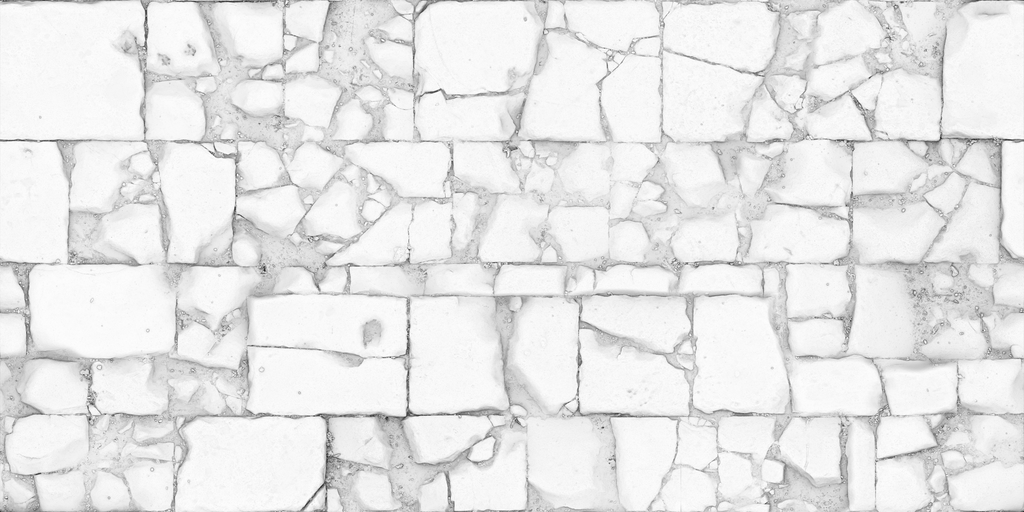
Texture map type: AmbientOcclusion